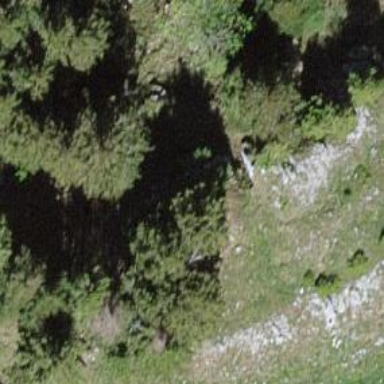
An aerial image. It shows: Natural cliff.